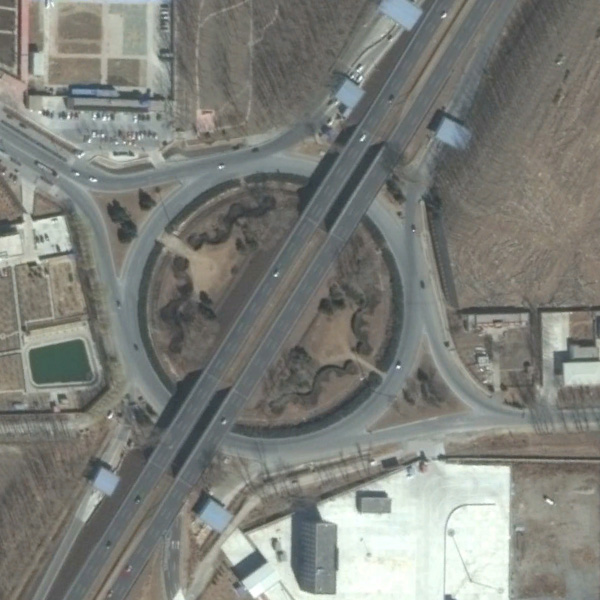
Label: Viaduct